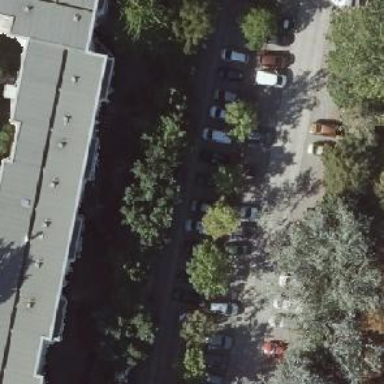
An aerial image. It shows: Street-side parking area with compacted surface in residential area.